Question: Im implementing multiple rangesliders into my site and because this is code generated in real time I need to select some elements by their parents parent class.
this is the code the timeline class is the last one i can set myself and i need to be able to edit the '.irs-line-right' without changing my other sliders

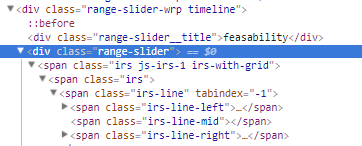
Answer: In your question you stated that you want to access an element through a parent element. I don't see why this is necessary, but it's surely possible. You can change the element style, attribute, etc. through js. However, it's best to simply use css if you only need to change the style of the span with the class 'irs-line-right'. I'll show how to do this in both css and javascript.
In css you can change the style of the 'irs-line-right'
by referencing the 'timeline' div (and no other ids or classes) as follows:
<URL>
'''
.timeline > div:nth-of-type(2) > span > span > span > span:nth-of-type(3)
{
background-color: red;
}
'''
<URL>
'''
var array_of_all_timelines = document.getElementsByClassName("timeline");
for(var loop=0; loop < array_of_all_timelines.length; loop++)
{
var element_irs_line_right = array_of_all_timelines[loop].children[1].children[0].children[0].children[0].children[2];
element_irs_line_right.style.backgroundColor = "red";
};
'''